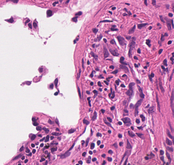
Tumor epithelial tissue: no
Tumor-associated stroma tissue: yes
Normal tissue: no